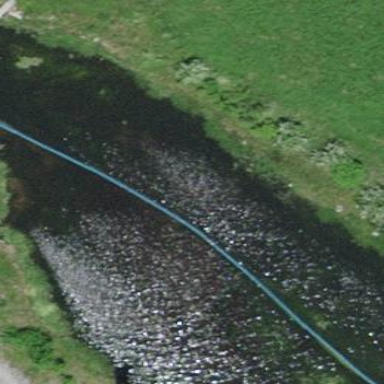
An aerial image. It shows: Stream flowing through pool of water in natural setting.